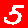
Digit: 5